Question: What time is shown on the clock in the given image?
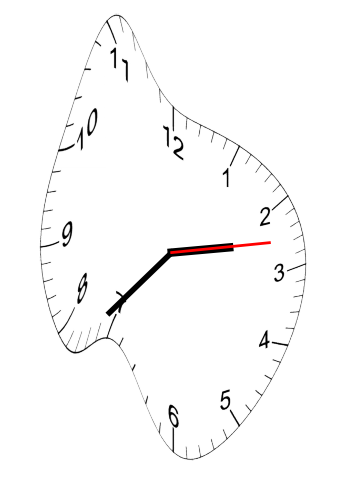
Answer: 02:37:13